Question: I'm trying to print a raster visualisation. It renders fine in RStudio, but when I save it using the base svg device it comes out super blurry - as though each square of the raster is a massive pixel and they've been interpolated at some stage in the process.
Here's a reprex:
'''
## libraries / set up
require(dplyr)
require(ggplot2)
set.seed(11)
## Generate data
### Make 100 random(ish) pairings of eye and hair colour to visualise
possibleEye <- c("green", "green", "green",
"blue", "blue", "brown", "hazel")
possibleHair <- c("blonde", "blonde", "brown",
"gray", "gray", "gray", "ginger")
eyeColours <- sample(possibleEye, 100, replace = TRUE)
hairColours <- sample(possibleHair, 100, replace = TRUE)
plotData <- tibble(
eye.colour = factor(eyeColours),
hair.colour = factor(hairColours)
)
### Count the occurrences of each combination
plotData <-
plotData |>
group_by(hair.colour, eye.colour) |>
count()
## Plot raster
rasterPlot <-
ggplot(plotData, aes(x = eye.colour, y = hair.colour, fill = n)) +
geom_raster()
rasterPlot
'''

'''
## save SVG file
svg("my-raster.svg")
print(rasterPlot)
dev.off()
#> png
#> 2
'''
<URL>
But this is what my SVG looks like:
<URL>
Why is that happening? How can I stop it from happening?
It's not a fault with the software I'm using to view the SVG, because it looks the same when viewed in either <URL> or Google Chrome.
Here's my 'R.Version()':
'''
$platform
[1] "x86_64-w64-mingw32"
...
$version.string
[1] "R version 4.1.1 (2021-08-10)"
$nickname
[1] "Kick Things"
'''
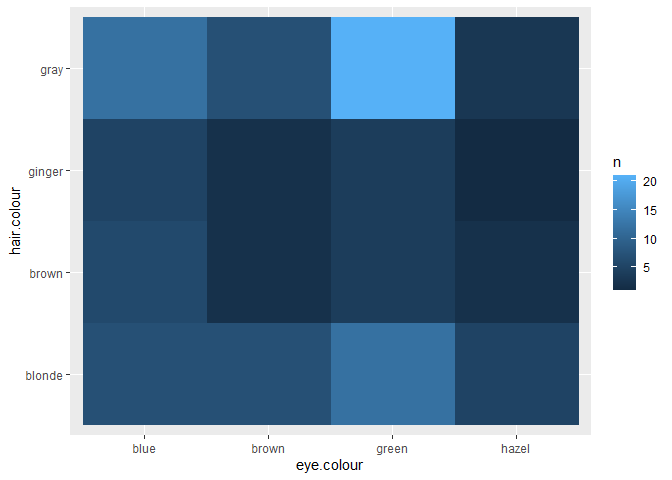
Answer: The 'geom_raster' is being interpreted as a low-res raster, so it seems that the svg device is attempting to interpolate it (you will see the same image in the plotting window if you use 'geom_raster(interpolate = TRUE)'). One way round this is to use 'geom_tile' instead:
'''
rasterPlot <-
ggplot(plotData, aes(x = eye.colour, y = hair.colour, fill = n)) +
geom_tile(colour = NA, height = 1.01, width = 1.01)
svg("my-raster.svg")
print(rasterPlot)
dev.off()
'''
<URL>
Alternatively, you can keep the geom_raster and use 'ggsave' (you need to have the svglite package installed for this)
'''
rasterPlot <-
ggplot(plotData, aes(x = eye.colour, y = hair.colour, fill = n)) +
geom_raster()
ggsave("my_svg.svg", rasterPlot, device = "svg")
'''
<URL>